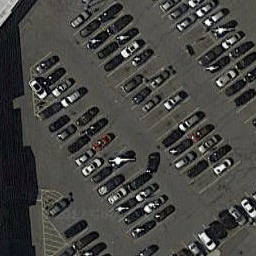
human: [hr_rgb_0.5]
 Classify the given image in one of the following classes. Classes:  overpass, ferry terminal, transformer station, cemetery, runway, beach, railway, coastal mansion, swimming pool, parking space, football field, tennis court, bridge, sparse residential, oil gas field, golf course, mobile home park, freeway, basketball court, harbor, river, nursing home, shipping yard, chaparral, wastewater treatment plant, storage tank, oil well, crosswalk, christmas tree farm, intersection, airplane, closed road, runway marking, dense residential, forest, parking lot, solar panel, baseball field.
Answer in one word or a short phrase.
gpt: parking lot